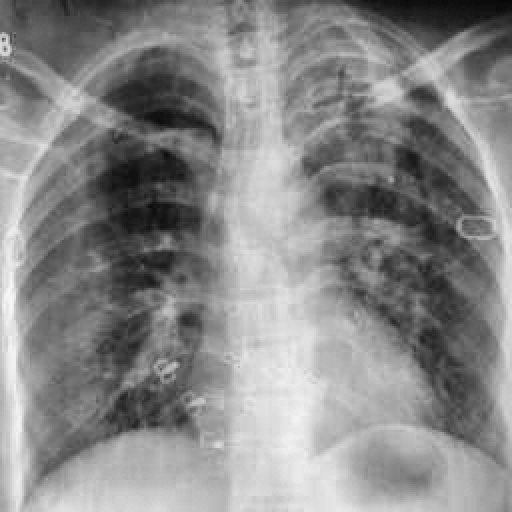
Finding: TUBERCULOSIS